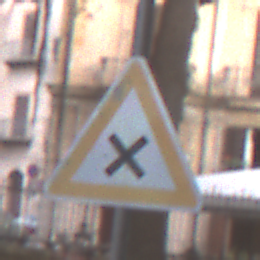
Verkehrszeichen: KreuzungOderEinmuendung
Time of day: MorningAfternoon
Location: Outdoor (Suburban)
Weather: PartlyCloudy
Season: NotSpecified
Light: Natural